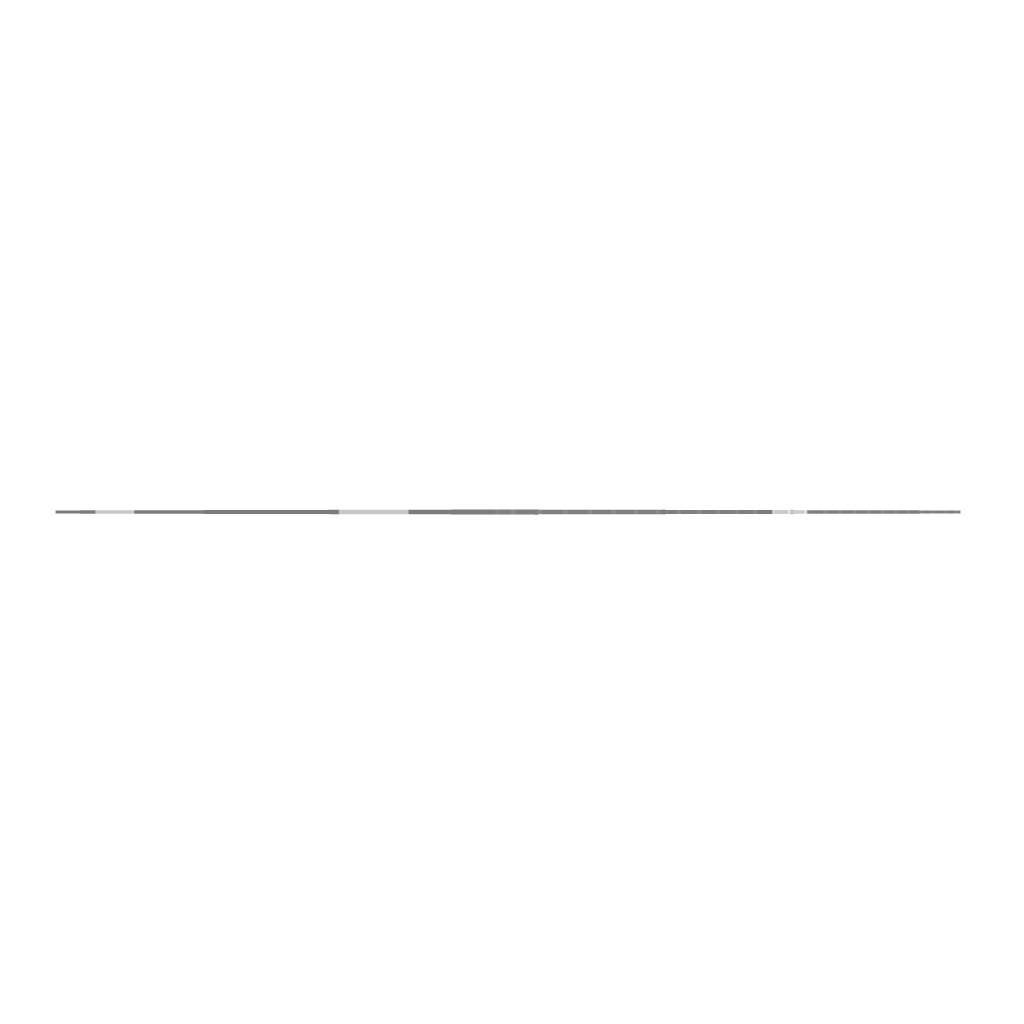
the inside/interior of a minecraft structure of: Indianapolis Colts Logo